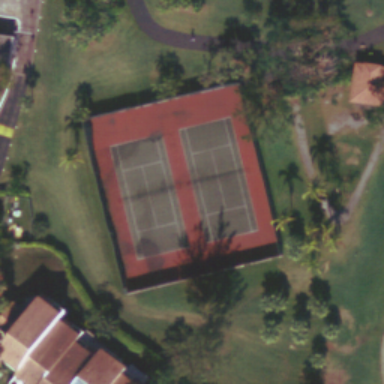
Two tennis courts arranged neatly with some plamts surrounded .